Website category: restaurant
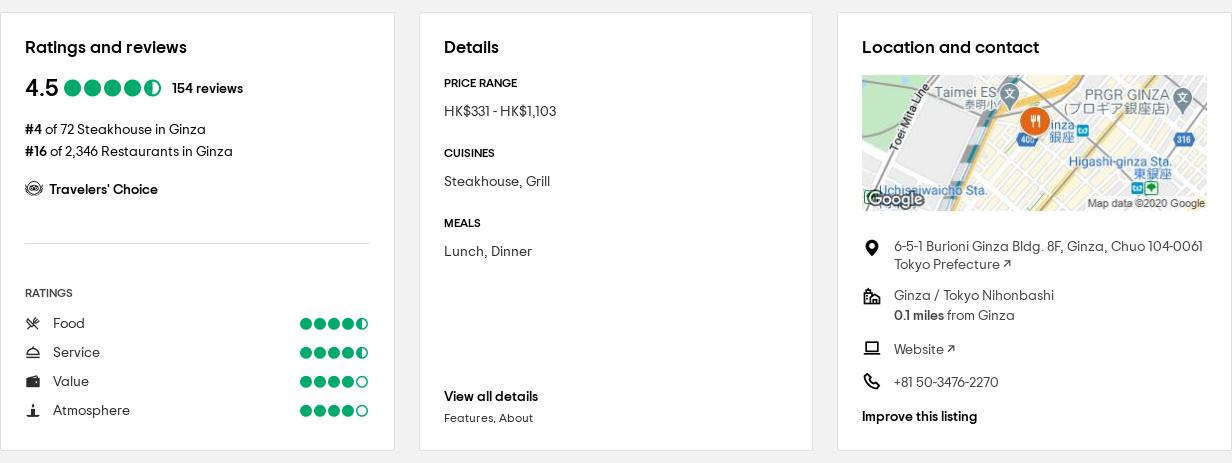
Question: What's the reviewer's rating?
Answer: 4.5

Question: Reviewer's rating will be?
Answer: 4.5

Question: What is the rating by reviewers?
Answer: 4.5

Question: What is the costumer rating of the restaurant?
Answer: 4.5

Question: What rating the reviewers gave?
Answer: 4.5

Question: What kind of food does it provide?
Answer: Steakhouse, Grill

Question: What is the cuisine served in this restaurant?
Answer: Steakhouse, Grill

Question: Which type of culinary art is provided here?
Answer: Steakhouse, Grill

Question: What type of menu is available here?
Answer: Steakhouse, Grill

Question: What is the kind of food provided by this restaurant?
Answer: Steakhouse, Grill

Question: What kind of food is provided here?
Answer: Steakhouse, Grill

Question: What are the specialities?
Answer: Steakhouse, Grill

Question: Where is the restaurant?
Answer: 6-5-1 Burioni Ginza Bldg. 8F, Ginza, Chuo 104-0061 Tokyo Prefecture

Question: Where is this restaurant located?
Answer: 6-5-1 Burioni Ginza Bldg. 8F, Ginza, Chuo 104-0061 Tokyo Prefecture

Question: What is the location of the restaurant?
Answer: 6-5-1 Burioni Ginza Bldg. 8F, Ginza, Chuo 104-0061 Tokyo Prefecture

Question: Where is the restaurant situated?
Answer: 6-5-1 Burioni Ginza Bldg. 8F, Ginza, Chuo 104-0061 Tokyo Prefecture

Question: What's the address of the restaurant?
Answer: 6-5-1 Burioni Ginza Bldg. 8F, Ginza, Chuo 104-0061 Tokyo Prefecture

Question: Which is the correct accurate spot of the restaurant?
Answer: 6-5-1 Burioni Ginza Bldg. 8F, Ginza, Chuo 104-0061 Tokyo Prefecture

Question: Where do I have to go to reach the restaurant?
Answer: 6-5-1 Burioni Ginza Bldg. 8F, Ginza, Chuo 104-0061 Tokyo Prefecture

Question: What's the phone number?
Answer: +81 50-3476-2270

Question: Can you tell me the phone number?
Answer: +81 50-3476-2270

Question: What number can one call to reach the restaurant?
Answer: +81 50-3476-2270

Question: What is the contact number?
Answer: +81 50-3476-2270

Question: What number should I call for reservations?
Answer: +81 50-3476-2270

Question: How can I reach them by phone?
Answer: +81 50-3476-2270